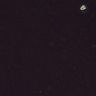
Metastatic tissue present: no